Question: I would like to take a rectangular <URL> and reposition them into a new PDF so that it can be printed on my 62mm label printer.
There are several free web services available who can do this for more common packaging labels, but not the ones that I need, so I would like to code this myself (preferrably in Perl).
Any pointers on how to approach this task would be very helpful - thanks!

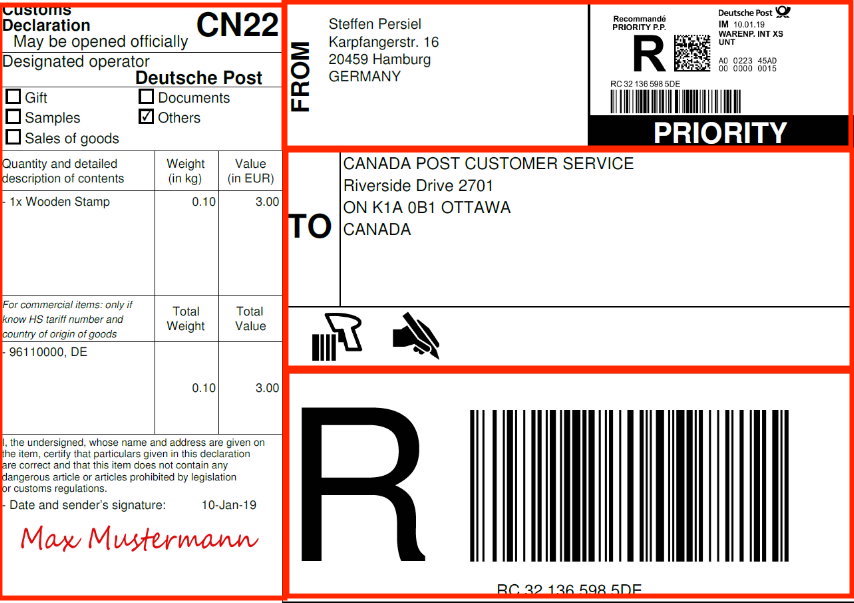
Answer: A simple solution is to:
- - - - -
For example, for the image and cropping from the sample image provided in the question, a shell script using <URL> might be:
'''
#!/bin/sh
# graphicsmagick uses the file extension to decide file type
in=in.pdf # original (pdf expected)
tmp=tmp.png # temporary image (png is lossless)
out=out.pdf # output file (or use png for image)
# convert original pdf to bitmap image
# density is dpi - larger gives higher resolution
gm convert -density 300 $in $tmp
# find size of resulting image, for use below
file $tmp
# width/height of bounding box temporary image will fit into
# probably needs to be much bigger than this
# this script just uses the resolution of the question's image
w=854
h=603
# important x/y distances in the image
# change to match width/height given above
x=284
y1=148
y2=368
# crop out the individual pieces, rotate so long side is vertical,
# then combine (append) into a single output file
# format is: [width] "x" [height] "+" [x offset] "+" [y offset]
gm convert $tmp -crop $((w-x))x${y1}+${x}+0 -rotate 90 $tmp -crop $((w-x))x$((y2-y1))+${x}+${y1} -rotate 90 $tmp -crop $((w-x))x$((h-y2))+${x}+${y2} -rotate 90 $tmp -crop ${x}x${h}+0+0 -append $out
# clean up
rm $tmp
'''
Note that '-append' seems to combine images in an unexpected order:
'''
gm convert $in1 $in2 $in3 $in4 -append $out
# $out contains a vertical stack of $in4, $in1, $in2, $in3
# (ie. $in4 appears at the top rather than at the bottom)
'''